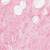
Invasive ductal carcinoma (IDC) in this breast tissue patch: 0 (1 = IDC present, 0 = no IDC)